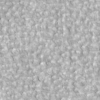
Label: not_dusty